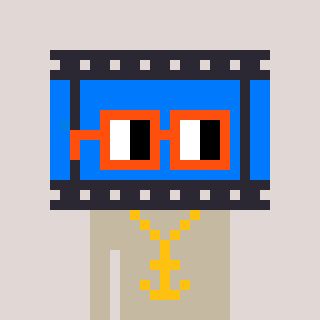
a pixel art character with square orange glasses, a film strip-shaped head and a bege-colored body on a warm background